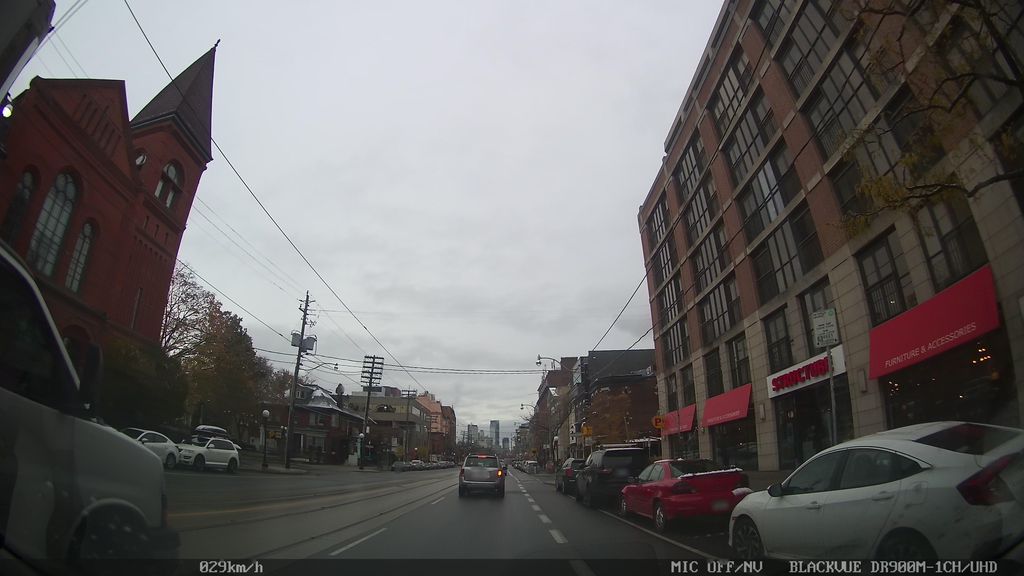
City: toronto